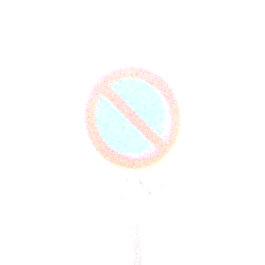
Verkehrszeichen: BeginnEingeschraenktesHalteverbotZone
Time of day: SunriseSunset
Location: Outdoor (RoadRail)
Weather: PartlyCloudy
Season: NotSpecified
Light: Natural